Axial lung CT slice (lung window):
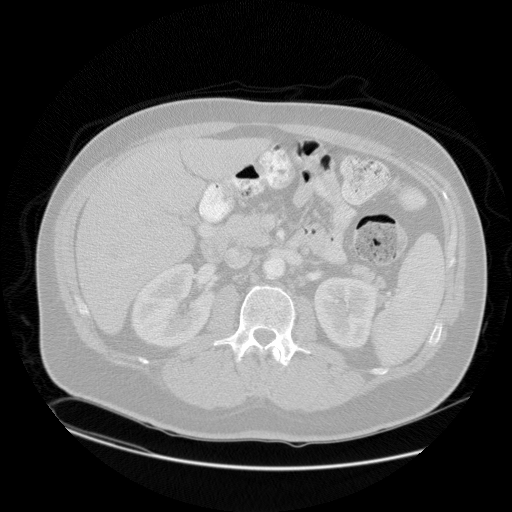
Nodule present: no